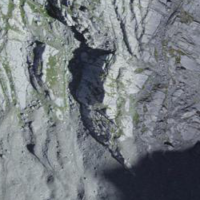
EUNIS habitat code: 48
Species observed at this site:
Bartsia alpina